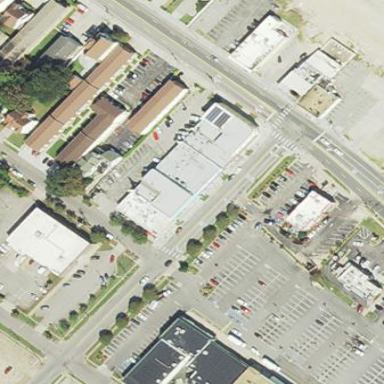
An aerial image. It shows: Parking lane.